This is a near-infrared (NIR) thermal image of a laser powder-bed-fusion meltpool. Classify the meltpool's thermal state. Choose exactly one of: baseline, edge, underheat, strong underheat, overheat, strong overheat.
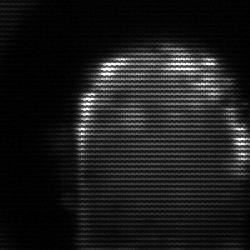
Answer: baseline